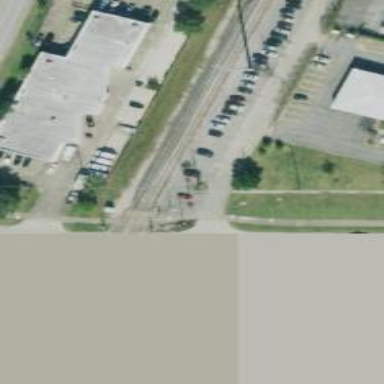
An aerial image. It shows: Crossing for the railway.